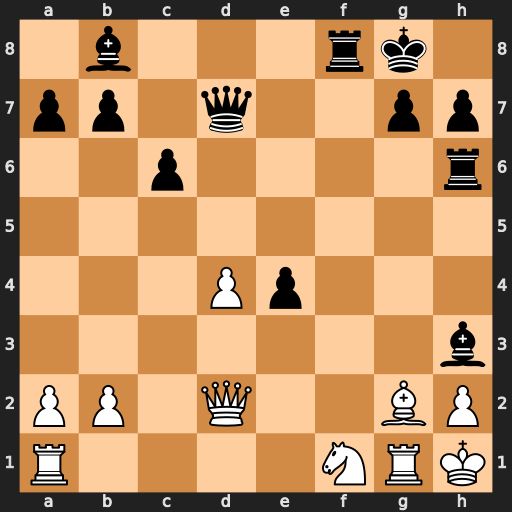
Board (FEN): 1b3rk1/pp1q2pp/2p4r/8/3Pp3/7b/PP1Q2BP/R4NRK
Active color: w
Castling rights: -
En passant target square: -
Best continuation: Qxh6 gxh6 Bxh3+